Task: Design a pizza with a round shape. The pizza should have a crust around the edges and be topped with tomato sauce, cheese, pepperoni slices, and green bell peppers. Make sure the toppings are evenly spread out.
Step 652:
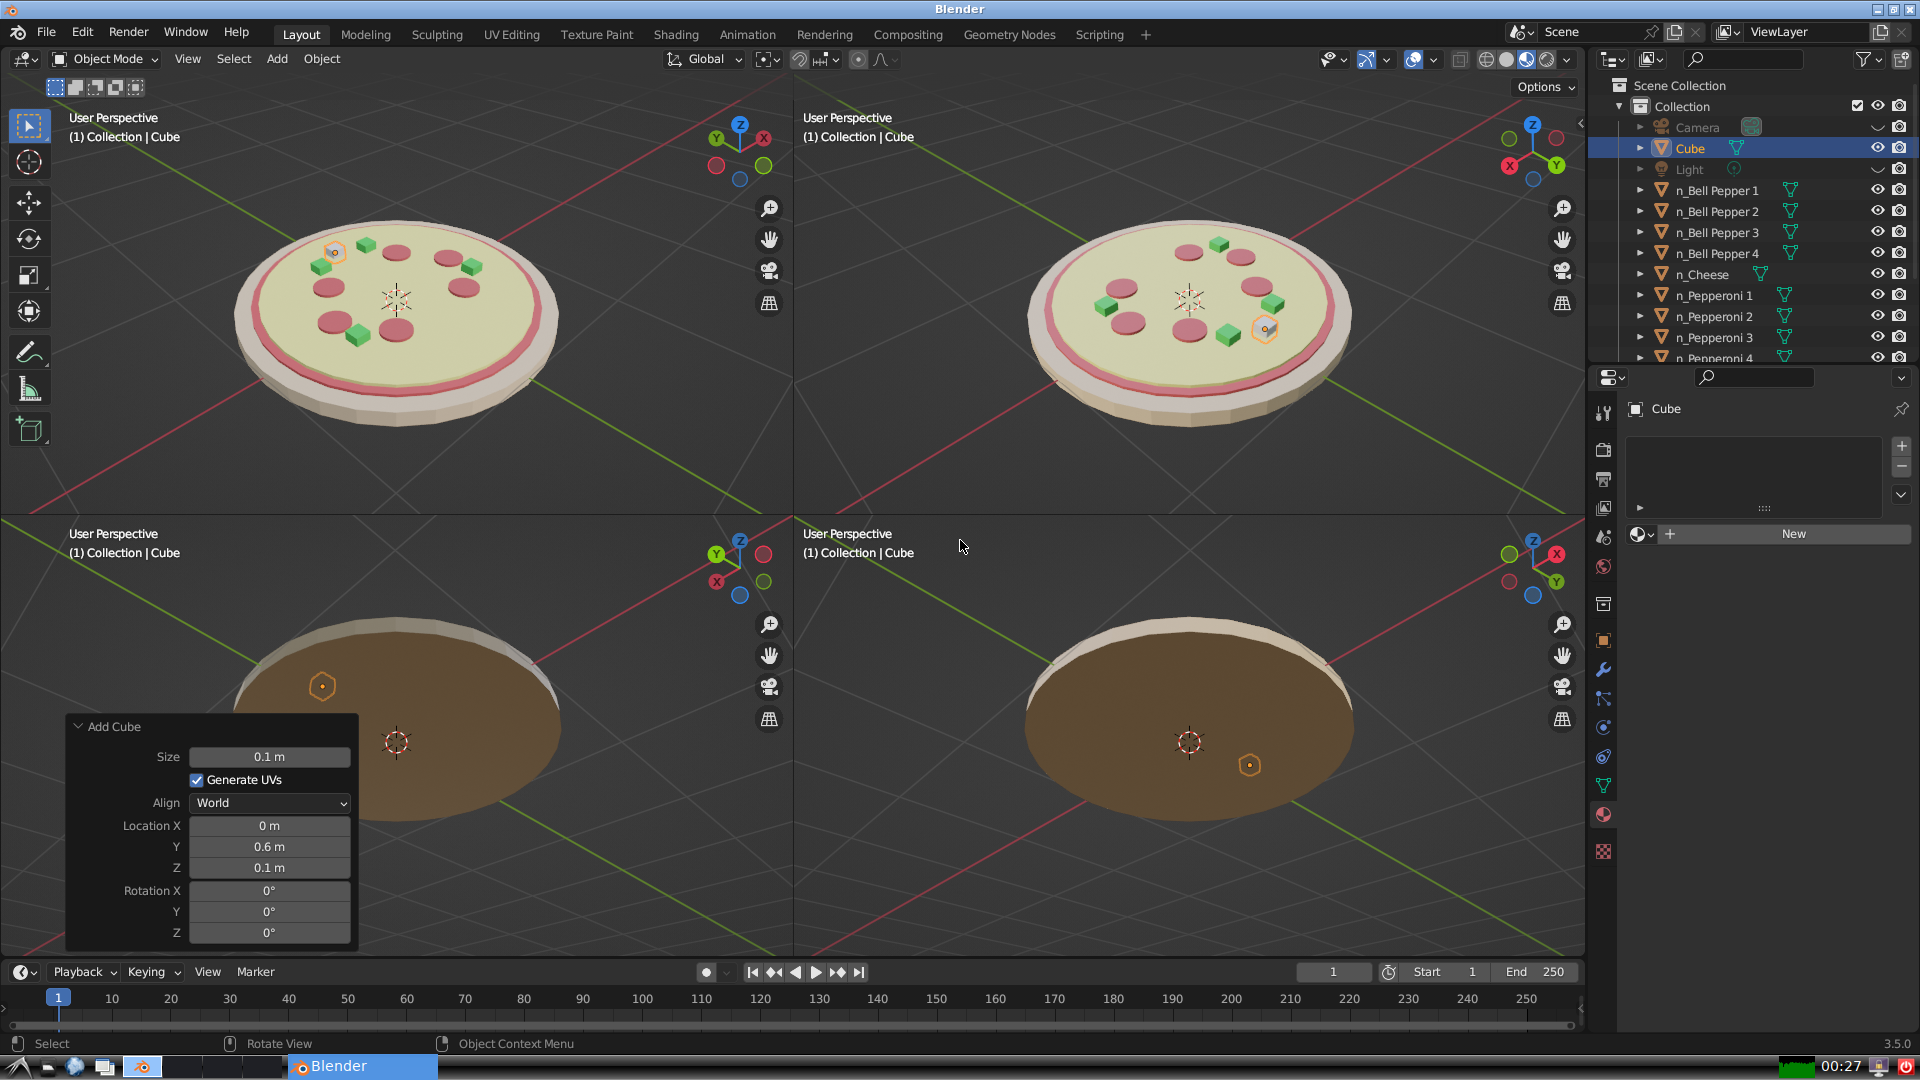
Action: {"mouse_move": [1608, 631]}